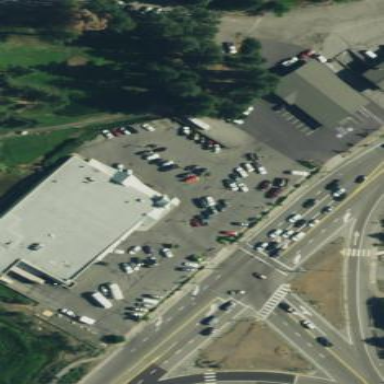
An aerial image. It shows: Parking area with surface.